Field crop: maize
Growth stage: 2
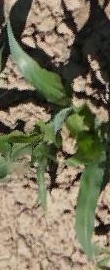
Species: maize